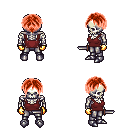
a pixel art fantasy rpg character, male body template, skeleton, maroon pirate shirt, metal pants, red parted hairstyle, gold gloves, metal boots, dagger, four views (front, back, left, right), 2x2 character sprite sheet, small pixel art, hard edges, no anti-aliasing